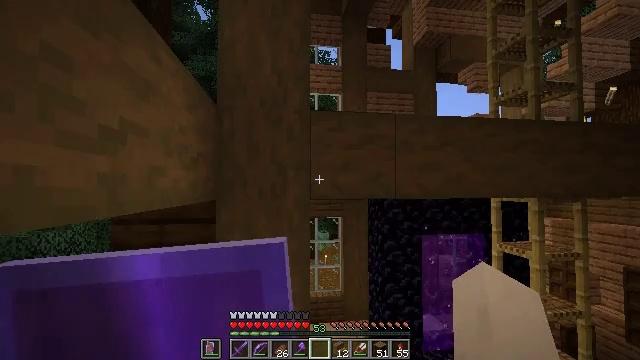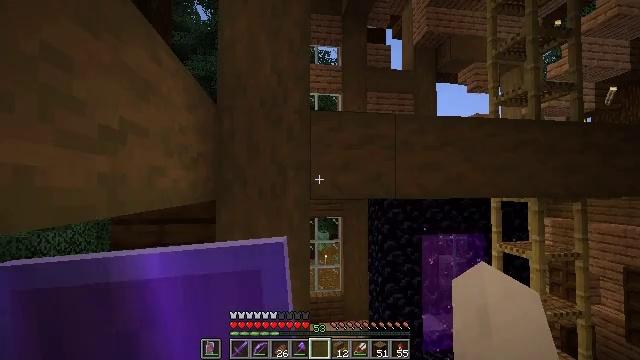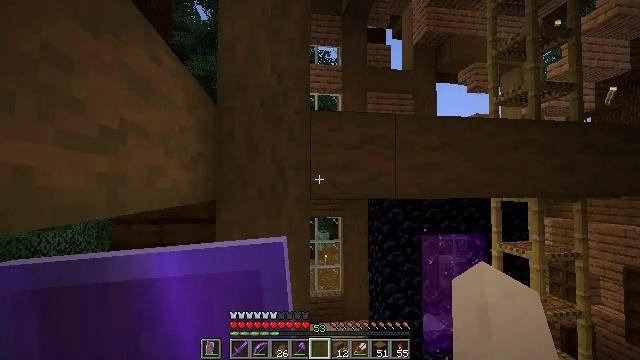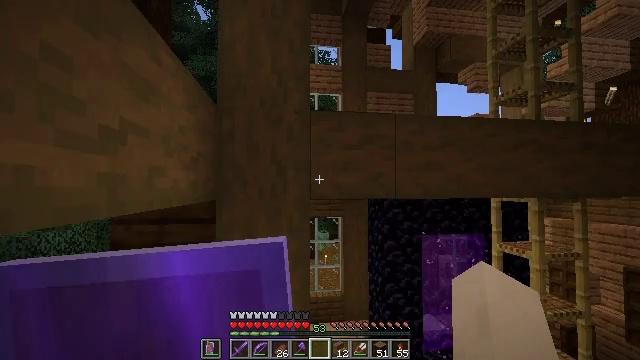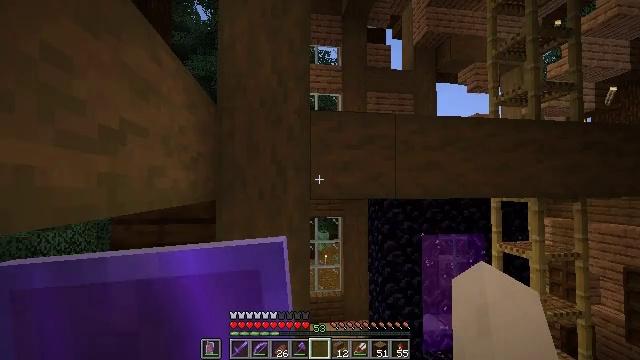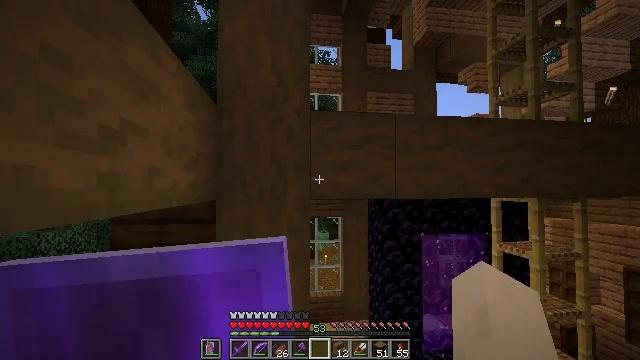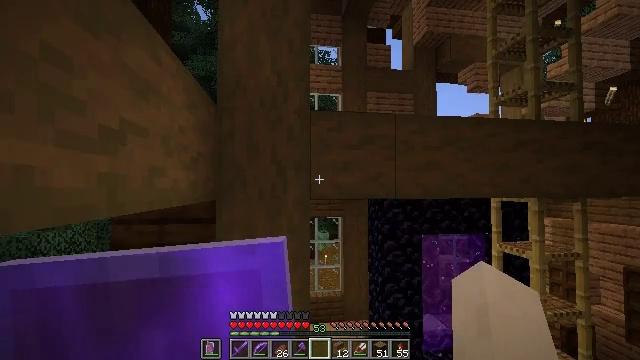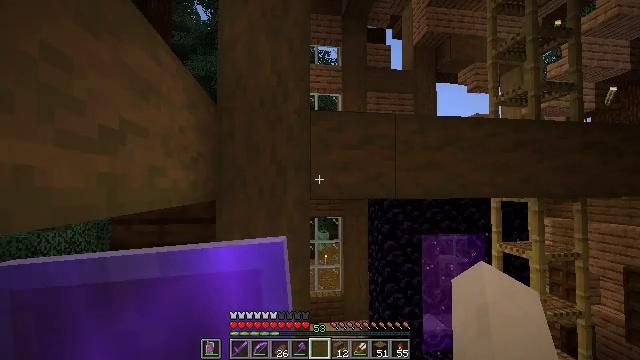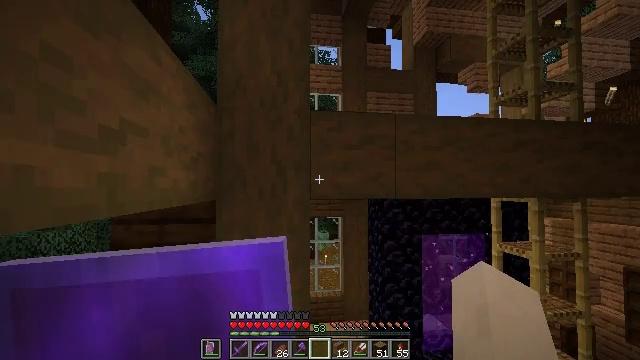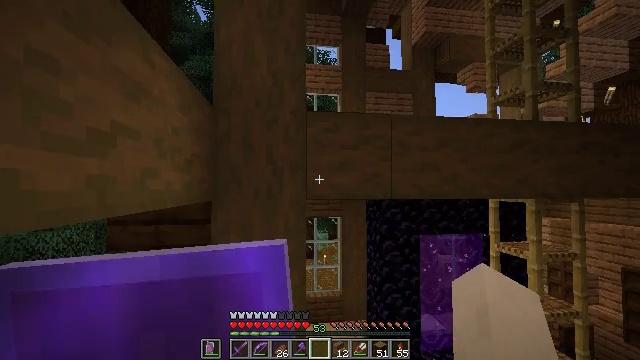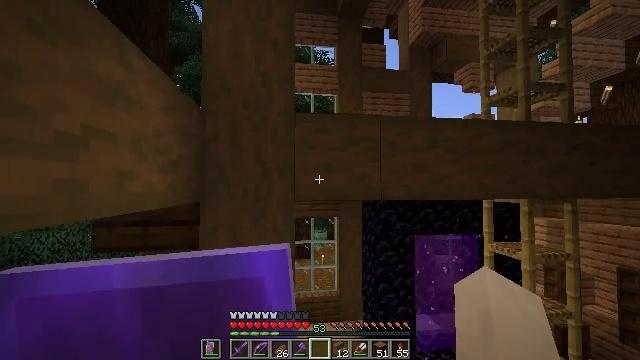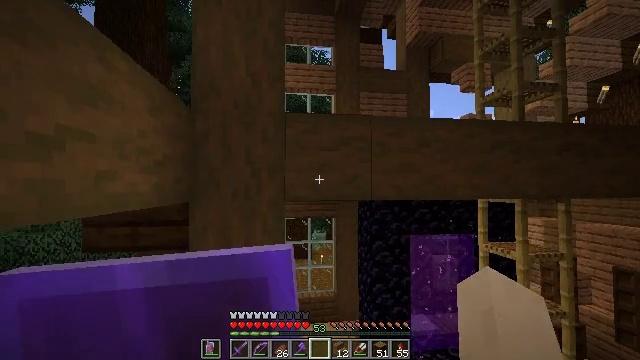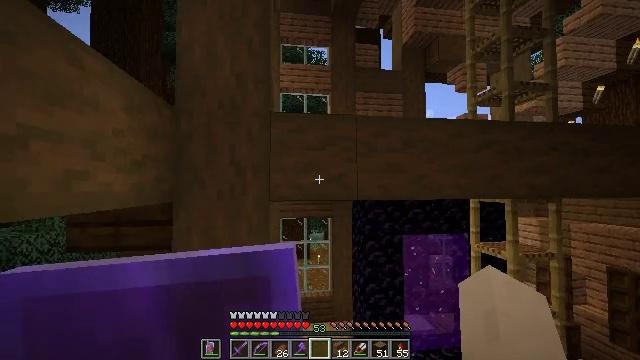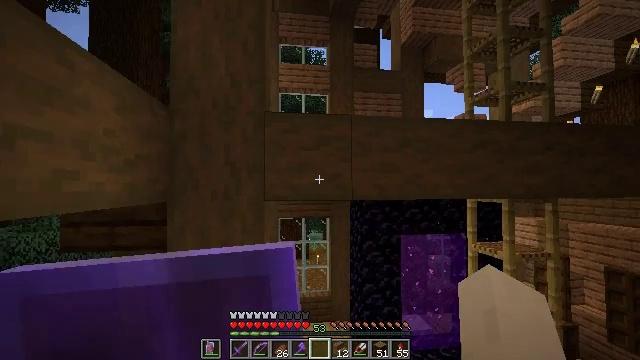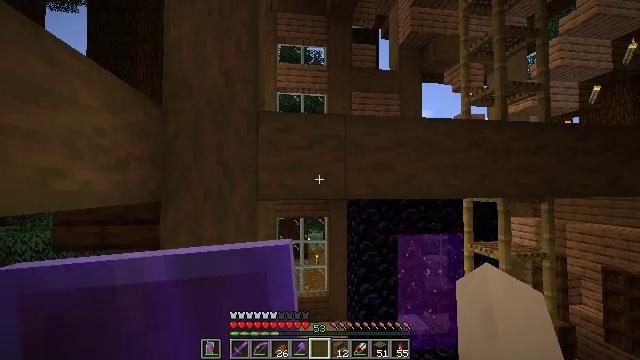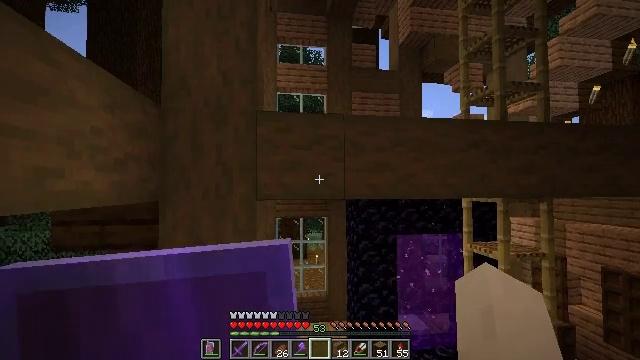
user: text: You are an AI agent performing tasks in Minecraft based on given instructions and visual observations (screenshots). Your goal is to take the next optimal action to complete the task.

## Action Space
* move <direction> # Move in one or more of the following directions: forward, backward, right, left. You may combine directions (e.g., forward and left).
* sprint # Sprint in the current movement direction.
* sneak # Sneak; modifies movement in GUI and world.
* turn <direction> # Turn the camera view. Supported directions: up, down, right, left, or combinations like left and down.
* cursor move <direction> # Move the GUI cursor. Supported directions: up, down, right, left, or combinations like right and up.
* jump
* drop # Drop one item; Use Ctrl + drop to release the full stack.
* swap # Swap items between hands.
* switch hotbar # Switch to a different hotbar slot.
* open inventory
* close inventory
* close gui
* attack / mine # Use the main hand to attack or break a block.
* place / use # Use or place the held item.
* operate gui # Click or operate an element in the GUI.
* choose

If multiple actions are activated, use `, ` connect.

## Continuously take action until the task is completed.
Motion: motion action
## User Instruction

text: Break the oak slab to get it back.
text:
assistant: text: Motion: no_op
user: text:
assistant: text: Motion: no_op
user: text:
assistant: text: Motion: no_op
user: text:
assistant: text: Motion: no_op
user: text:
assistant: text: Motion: no_op
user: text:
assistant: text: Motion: no_op
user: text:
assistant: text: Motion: no_op
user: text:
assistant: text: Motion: no_op
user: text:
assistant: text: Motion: move right
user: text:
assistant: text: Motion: move right
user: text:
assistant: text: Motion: move right
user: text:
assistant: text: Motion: no_op
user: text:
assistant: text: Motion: no_op
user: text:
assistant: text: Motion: no_op
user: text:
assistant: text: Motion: no_op
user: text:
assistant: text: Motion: no_op
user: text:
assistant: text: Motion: no_op
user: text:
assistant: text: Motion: no_op
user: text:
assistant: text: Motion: no_op
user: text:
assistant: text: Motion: no_op
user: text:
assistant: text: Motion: no_op
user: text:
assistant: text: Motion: no_op
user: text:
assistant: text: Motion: no_op
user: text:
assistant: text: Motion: no_op
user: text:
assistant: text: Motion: no_op
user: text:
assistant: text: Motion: no_op
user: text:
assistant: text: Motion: no_op
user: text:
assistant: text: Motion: no_op
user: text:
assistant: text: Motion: no_op
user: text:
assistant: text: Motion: no_op